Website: home-depot
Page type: delivery-shipping
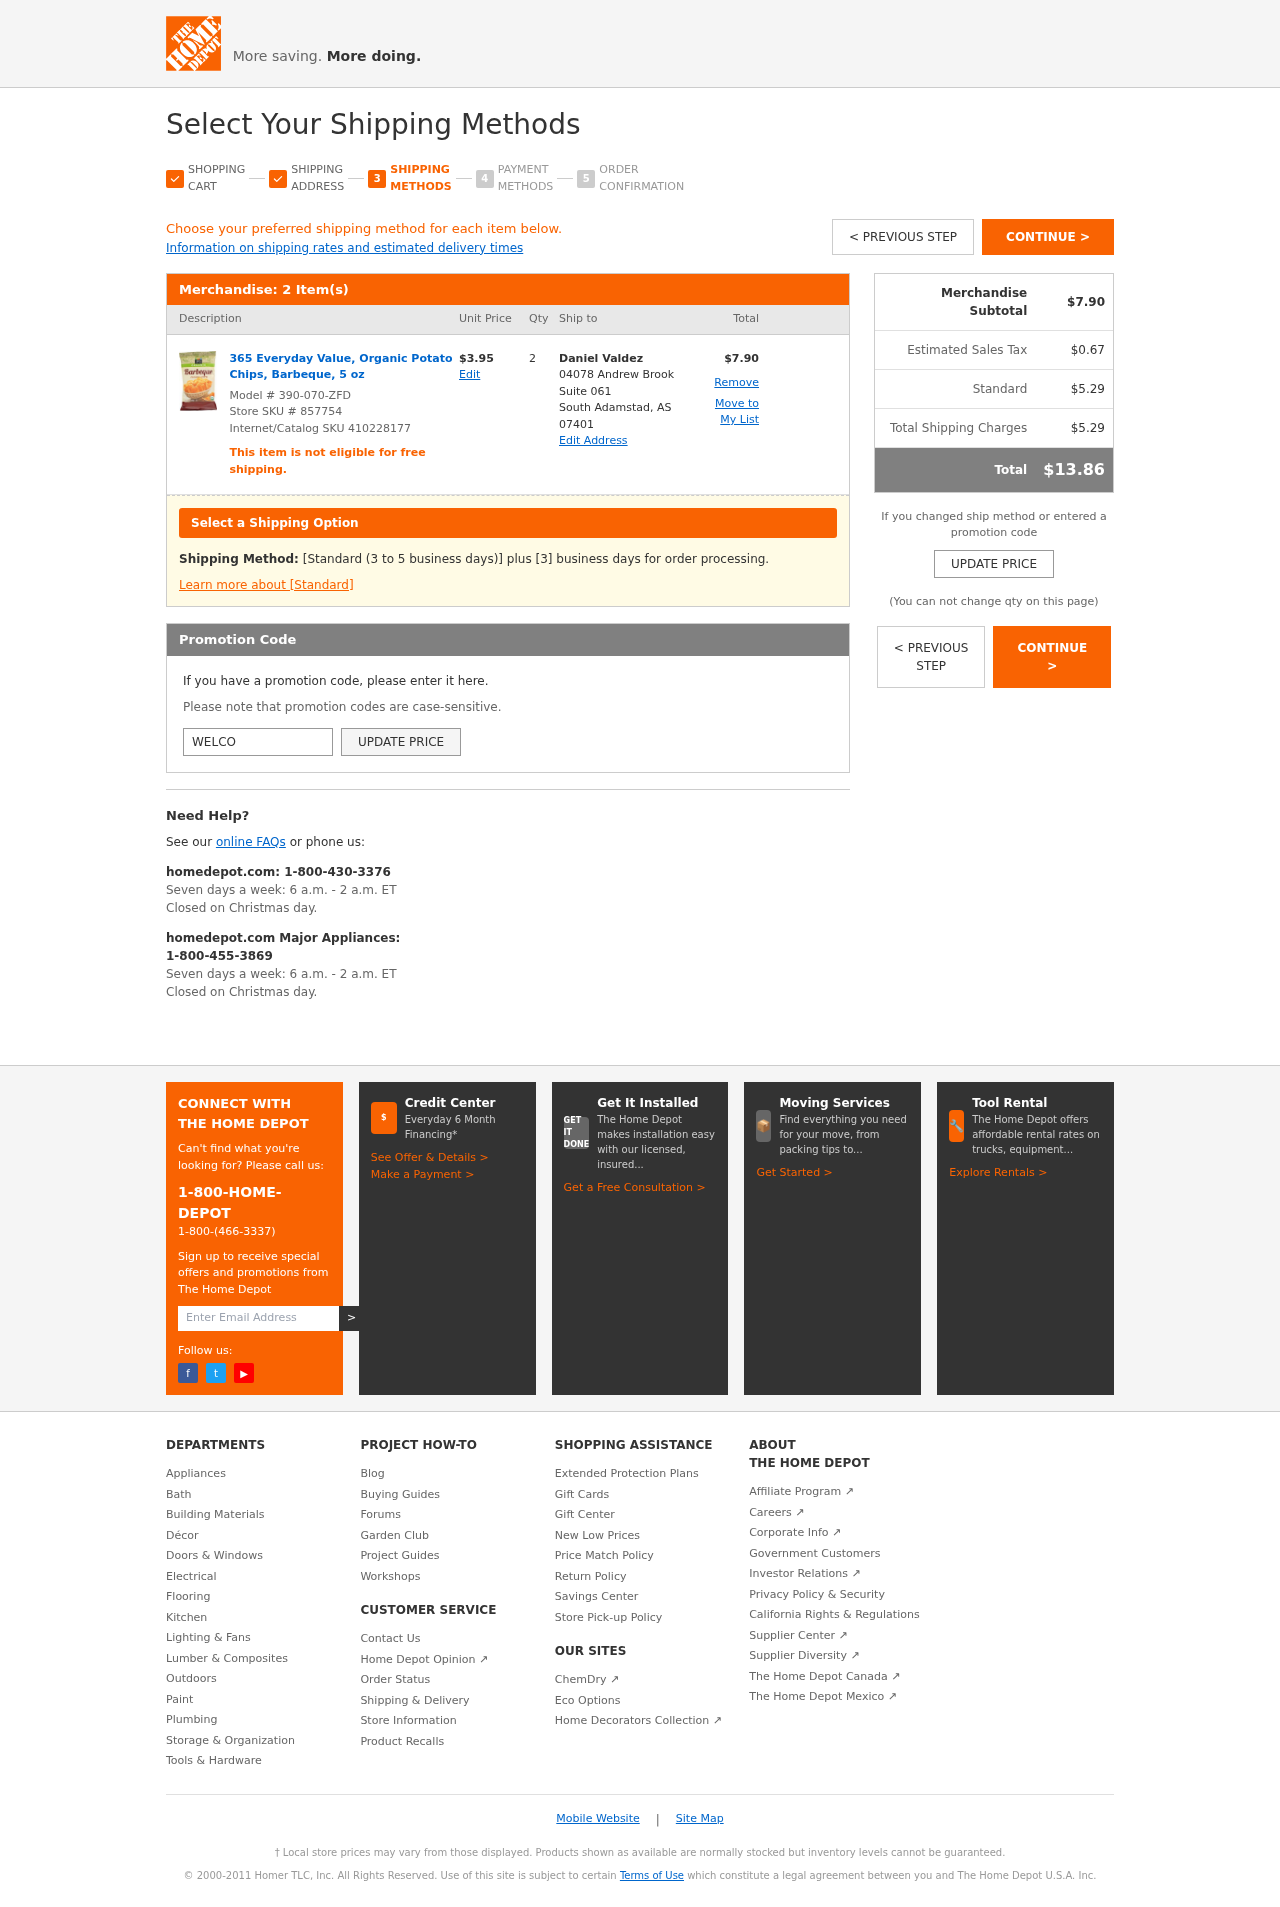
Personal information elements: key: PII_CITY_STATE_ZIP
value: South Adamstad, AS 07401
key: PII_FULLNAME
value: Daniel Valdez
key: PII_PROMO_CODE
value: WELCOME28
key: PII_STREET
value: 04078 Andrew Brook Suite 061
Product elements: key: PRODUCT1_NAME
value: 365 Everyday Value, Organic Potato Chips, Barbeque, 5 oz
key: PRODUCT1_PRICE
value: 3.95
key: PRODUCT1_QUANTITY
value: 2
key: PRODUCT_MODEL_NUMBER
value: Model # 390-070-ZFD
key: PRODUCT1_LINE_TOTAL
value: $7.90
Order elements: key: ORDER_NUM_ITEMS
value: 2 Item(s)
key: ORDER_SUBTOTAL
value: $7.90
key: ORDER_TAX
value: $0.67
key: ORDER_SHIPPING_COST
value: $5.29
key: ORDER_SHIPPING_TOTAL
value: $5.29
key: ORDER_TOTAL
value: $13.86
Other elements: key: STORE_SKU
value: Store SKU # 857754
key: INTERNET_SKU
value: Internet/Catalog SKU 410228177